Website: home-depot
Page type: cart
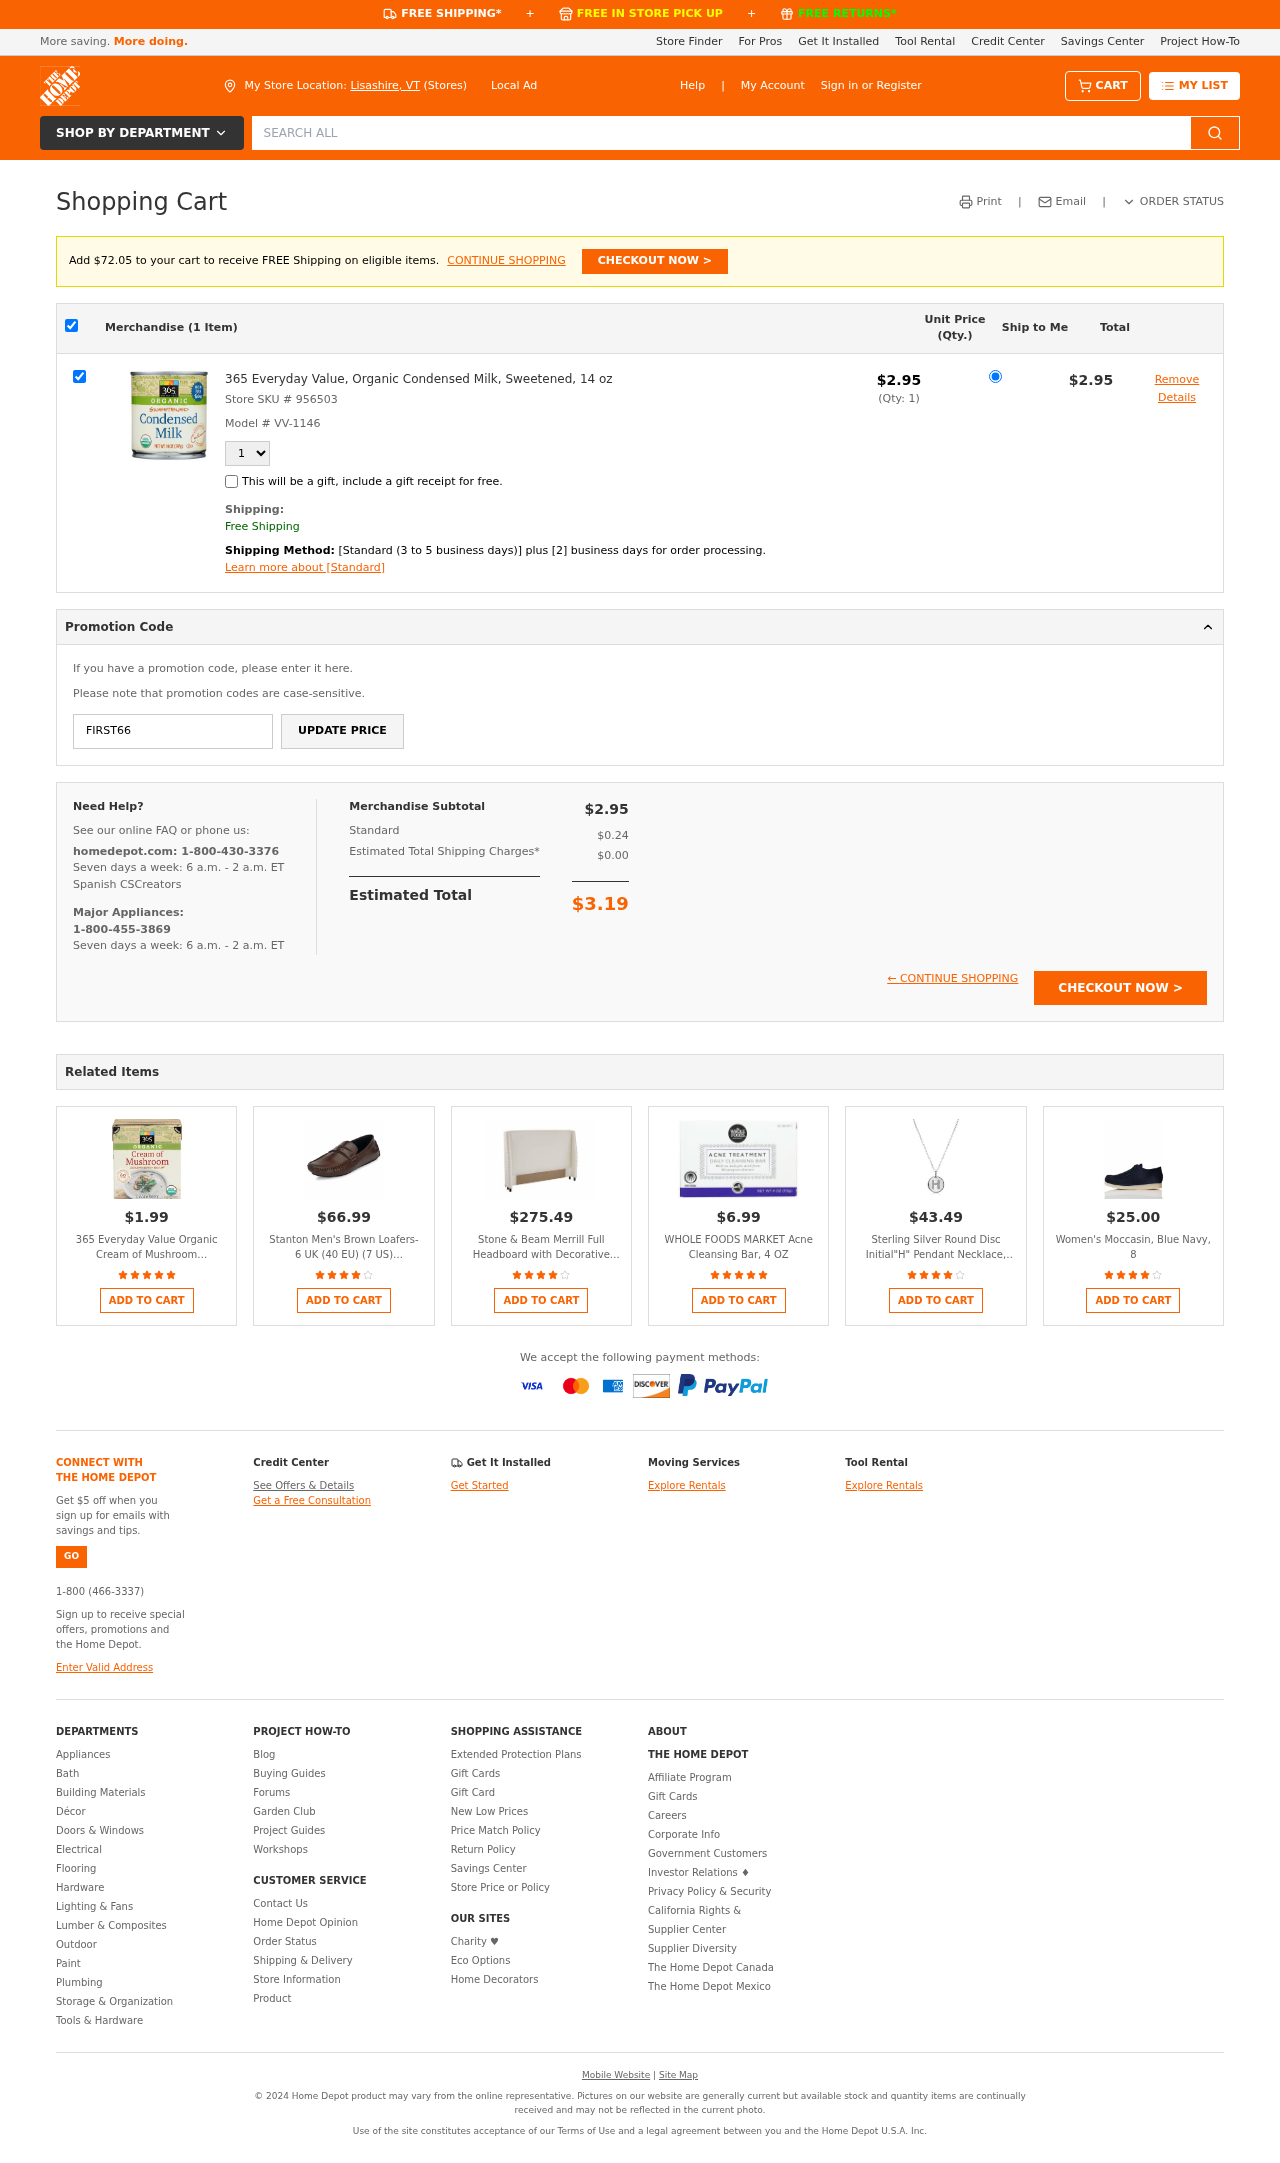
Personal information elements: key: PII_CITY_STATE
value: Lisashire, VT
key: PII_PROMO_CODE
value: FIRST66
Product elements: key: PRODUCT1_NAME
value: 365 Everyday Value, Organic Condensed Milk, Sweetened, 14 oz
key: PRODUCT1_PRICE
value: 2.95
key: PRODUCT1_QUANTITY
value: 1
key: PRODUCT2_NAME
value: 365 Everyday Value Organic Cream of Mushroom Condensed Soup, 11 Ounce
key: PRODUCT2_PRICE
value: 1.99
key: PRODUCT2_RATING
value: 4.6
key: PRODUCT3_NAME
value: Stanton Men's Brown Loafers-6 UK (40 EU) (7 US) (FK/YT1899/BRW)
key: PRODUCT3_PRICE
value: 66.99
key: PRODUCT3_RATING
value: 4.3
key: PRODUCT4_NAME
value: Stone & Beam Merrill Full Headboard with Decorative Nailhead Trim, 69" W, Natural
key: PRODUCT4_PRICE
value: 275.49
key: PRODUCT4_RATING
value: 3.9
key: PRODUCT5_NAME
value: WHOLE FOODS MARKET Acne Cleansing Bar, 4 OZ
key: PRODUCT5_PRICE
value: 6.99
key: PRODUCT5_RATING
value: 4.6
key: PRODUCT6_NAME
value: Sterling Silver Round Disc Initial"H" Pendant Necklace, 18.64"
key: PRODUCT6_PRICE
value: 43.49
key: PRODUCT6_RATING
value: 4.3
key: PRODUCT7_NAME
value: Women's Moccasin, Blue Navy, 8
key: PRODUCT7_PRICE
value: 25
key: PRODUCT7_RATING
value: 4.1
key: PRODUCT1_SKU
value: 956503
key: PRODUCT1_MODEL
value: VV-1146
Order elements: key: AMOUNT_TO_FREE_SHIPPING
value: $72.05
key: ORDER_NUM_ITEMS
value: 1
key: ORDER_SUBTOTAL
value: $2.95
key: ORDER_TAX
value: $0.24
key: ORDER_SHIPPING_COST
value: $0.00
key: ORDER_TOTAL
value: $3.19
Search elements: key: HEADER_SEARCH
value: SEARCH ALL